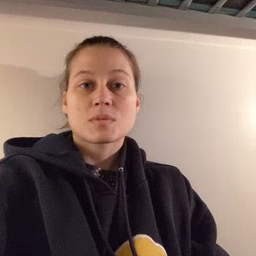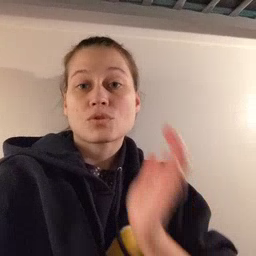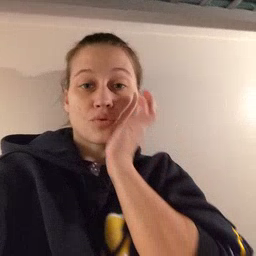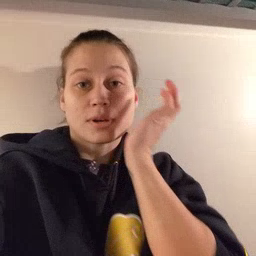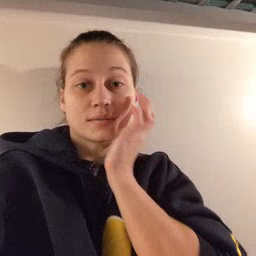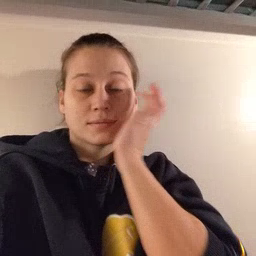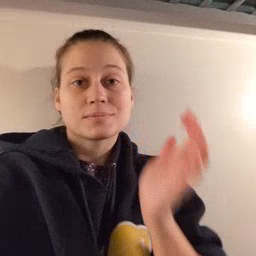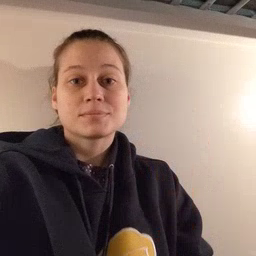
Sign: grass